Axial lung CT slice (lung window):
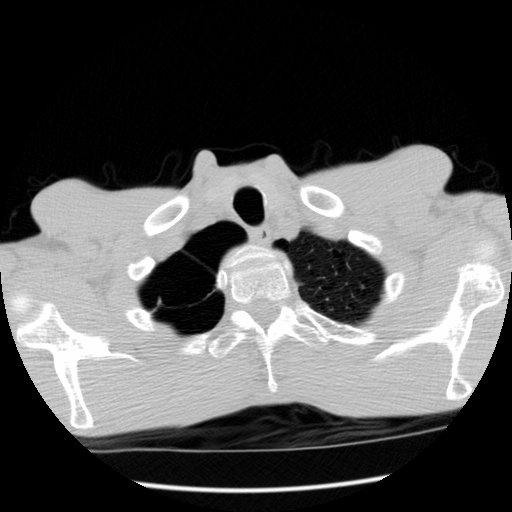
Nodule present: no